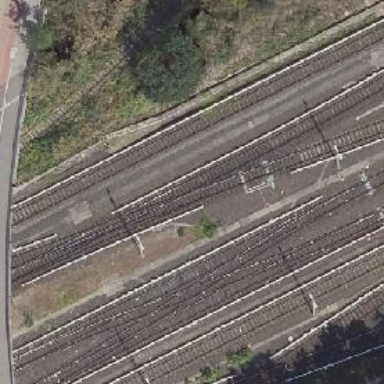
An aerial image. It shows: Light rail railway line with electrified rails.